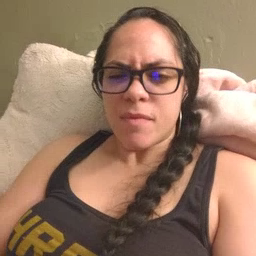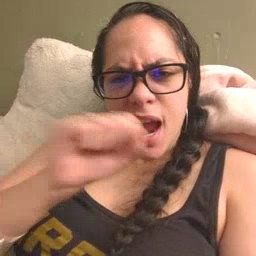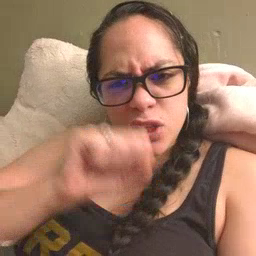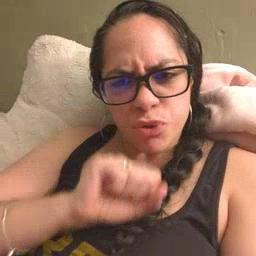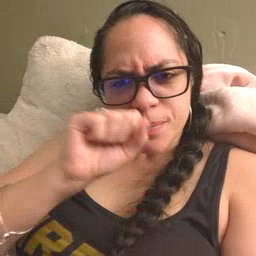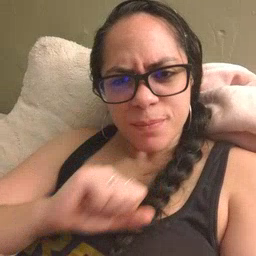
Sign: icecream